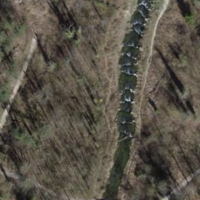
EUNIS habitat code: 41
Species observed at this site:
Corvus corone
Motacilla cinerea
Cyanistes caeruleus
Alcedo atthis
Anas platyrhynchos
Troglodytes troglodytes
Fringilla coelebs
Aegithalos caudatus
Buteo buteo
Turdus merula
Phalacrocorax carbo
Poecile palustris
Mergus merganser
Milvus milvus
Pica pica
Sitta europaea
Coccothraustes coccothraustes
Picus viridis